Question: i have this pie chart in my app:
'''
Segment seg0 = new Segment(" ", pgan);
Segment seg1 = new Segment(" ", pper);
Segment seg2 = new Segment(" ", pemp);
graficoPartidos.addSeries(seg0, new SegmentFormatter(Color.rgb(106, 168, 79), Color.BLACK,Color.BLACK, Color.BLACK));
graficoPartidos.addSeries(seg1, new SegmentFormatter(Color.rgb(255, 0, 0), Color.BLACK,Color.BLACK, Color.BLACK));
graficoPartidos.addSeries(seg2, new SegmentFormatter(Color.rgb(255, 153, 0), Color.BLACK,Color.BLACK, Color.BLACK));
'''
where pgan, pper and pemp are Integers. If two of that numbers are 0, then the pie chart doesnt show anything and it suppose to show a full pie chart.
<URL>

Any suggestion?
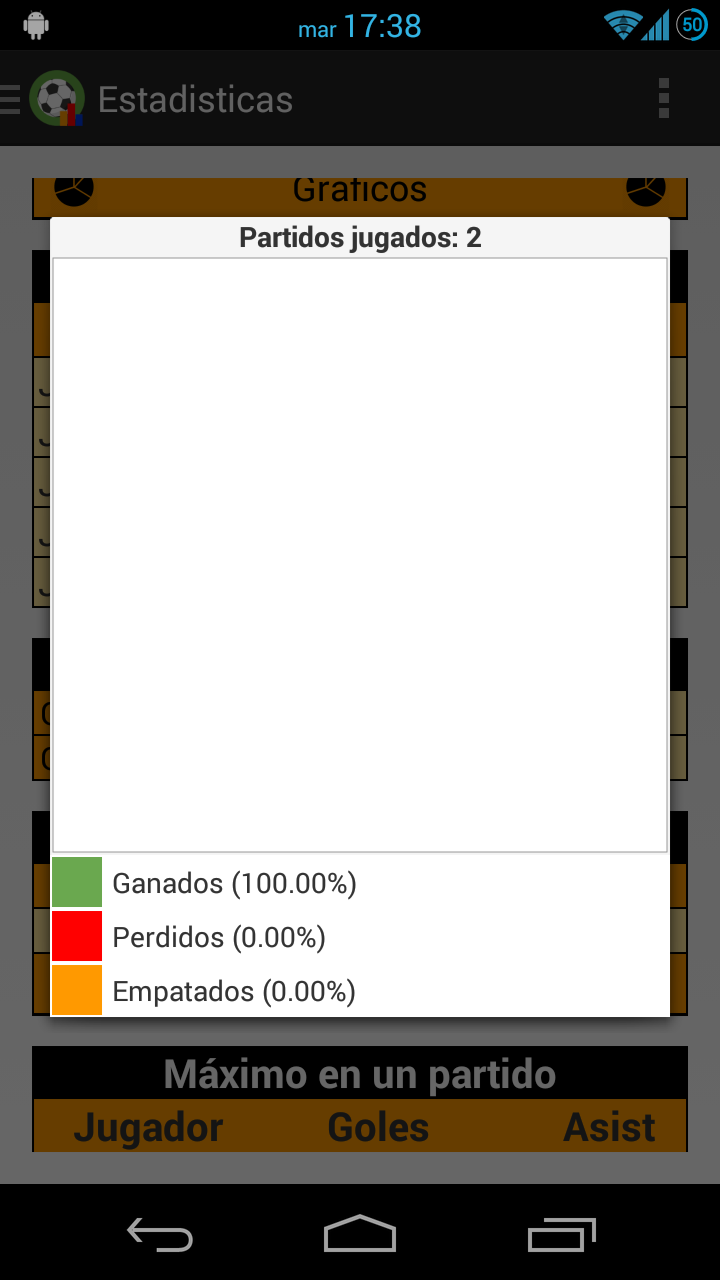
Answer: Don't worry, your code is fine.
It's just a bug in androidplot. At least in the last version - '0.6.0'. It was fixed several months ago and will be included in the next release, I suppose.
Anyway, if you don't want to wait for that to happen, just go <URL>, download latest development version, which, as for now, is 'Androidplot 0.6.1' and replace your old library jar with the new one.
After that it should work: